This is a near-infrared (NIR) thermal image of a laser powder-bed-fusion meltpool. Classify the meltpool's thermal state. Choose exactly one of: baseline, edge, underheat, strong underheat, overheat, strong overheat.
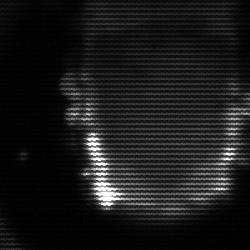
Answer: baseline